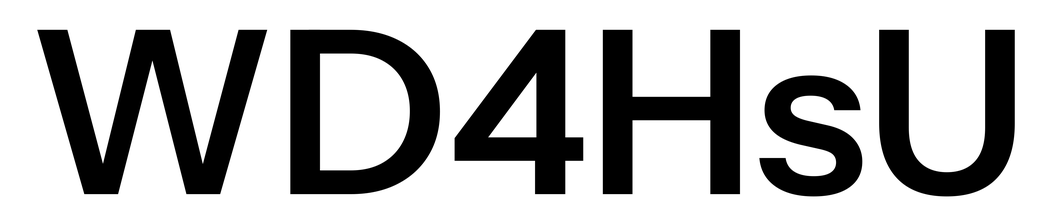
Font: InstrumentSans_SemiBold